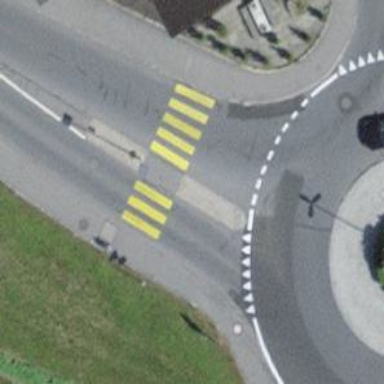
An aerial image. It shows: Footway located on traffic island.